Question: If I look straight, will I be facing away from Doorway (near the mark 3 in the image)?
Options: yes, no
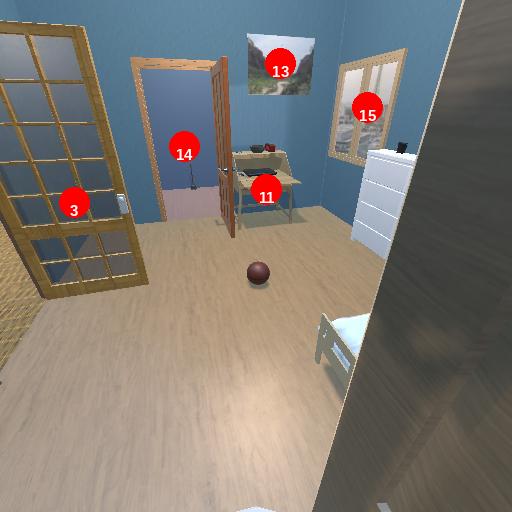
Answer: yes